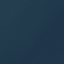
Land use / land cover: SeaLake